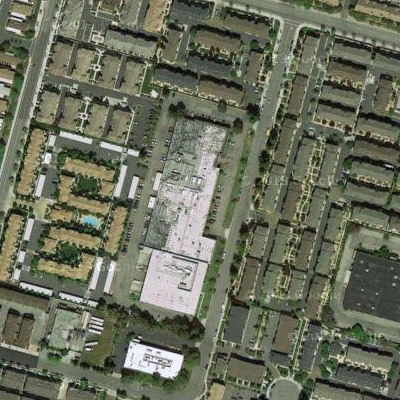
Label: fResident